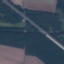
Land use / land cover class: Highway